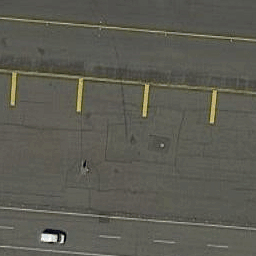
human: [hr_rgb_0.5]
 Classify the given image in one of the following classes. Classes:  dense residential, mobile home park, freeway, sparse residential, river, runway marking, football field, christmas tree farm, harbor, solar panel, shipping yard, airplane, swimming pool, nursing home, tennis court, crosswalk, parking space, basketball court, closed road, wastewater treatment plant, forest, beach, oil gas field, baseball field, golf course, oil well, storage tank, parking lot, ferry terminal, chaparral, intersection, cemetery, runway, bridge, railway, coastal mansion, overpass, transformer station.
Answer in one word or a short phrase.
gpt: runway marking